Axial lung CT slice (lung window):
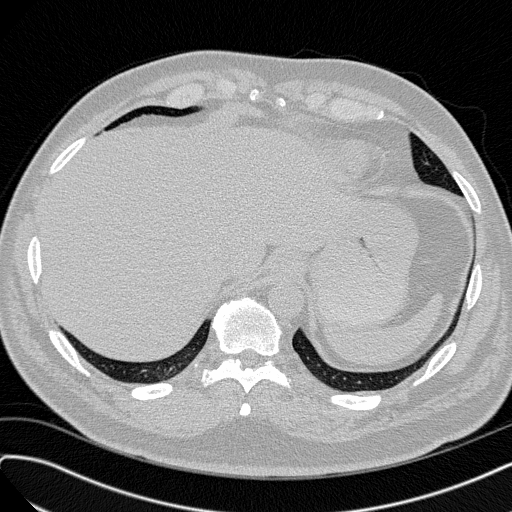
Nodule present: no